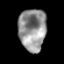
Tissue: prostate
Cell type: T cells
Senescence score: 0.3442
Nuclear area (px): 1143
Mean DAPI intensity: 146.148